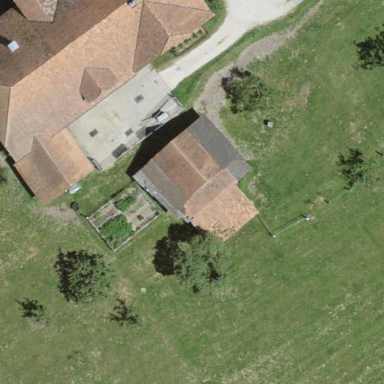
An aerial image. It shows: Barn.